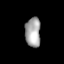
Tissue: lung
Cell type: Others
Senescence score: 0.2134
Nuclear area (px): 449
Mean DAPI intensity: 164.808